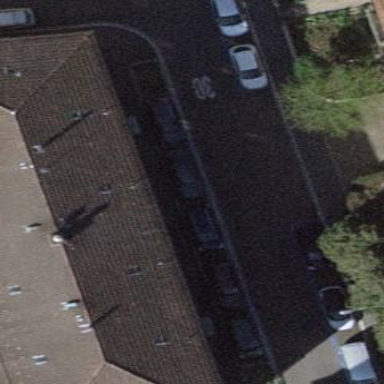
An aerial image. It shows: Street side parking area.